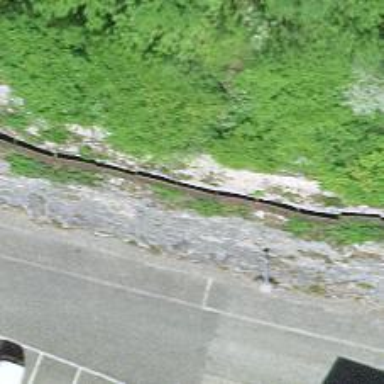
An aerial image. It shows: Retaining wall.